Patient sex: M
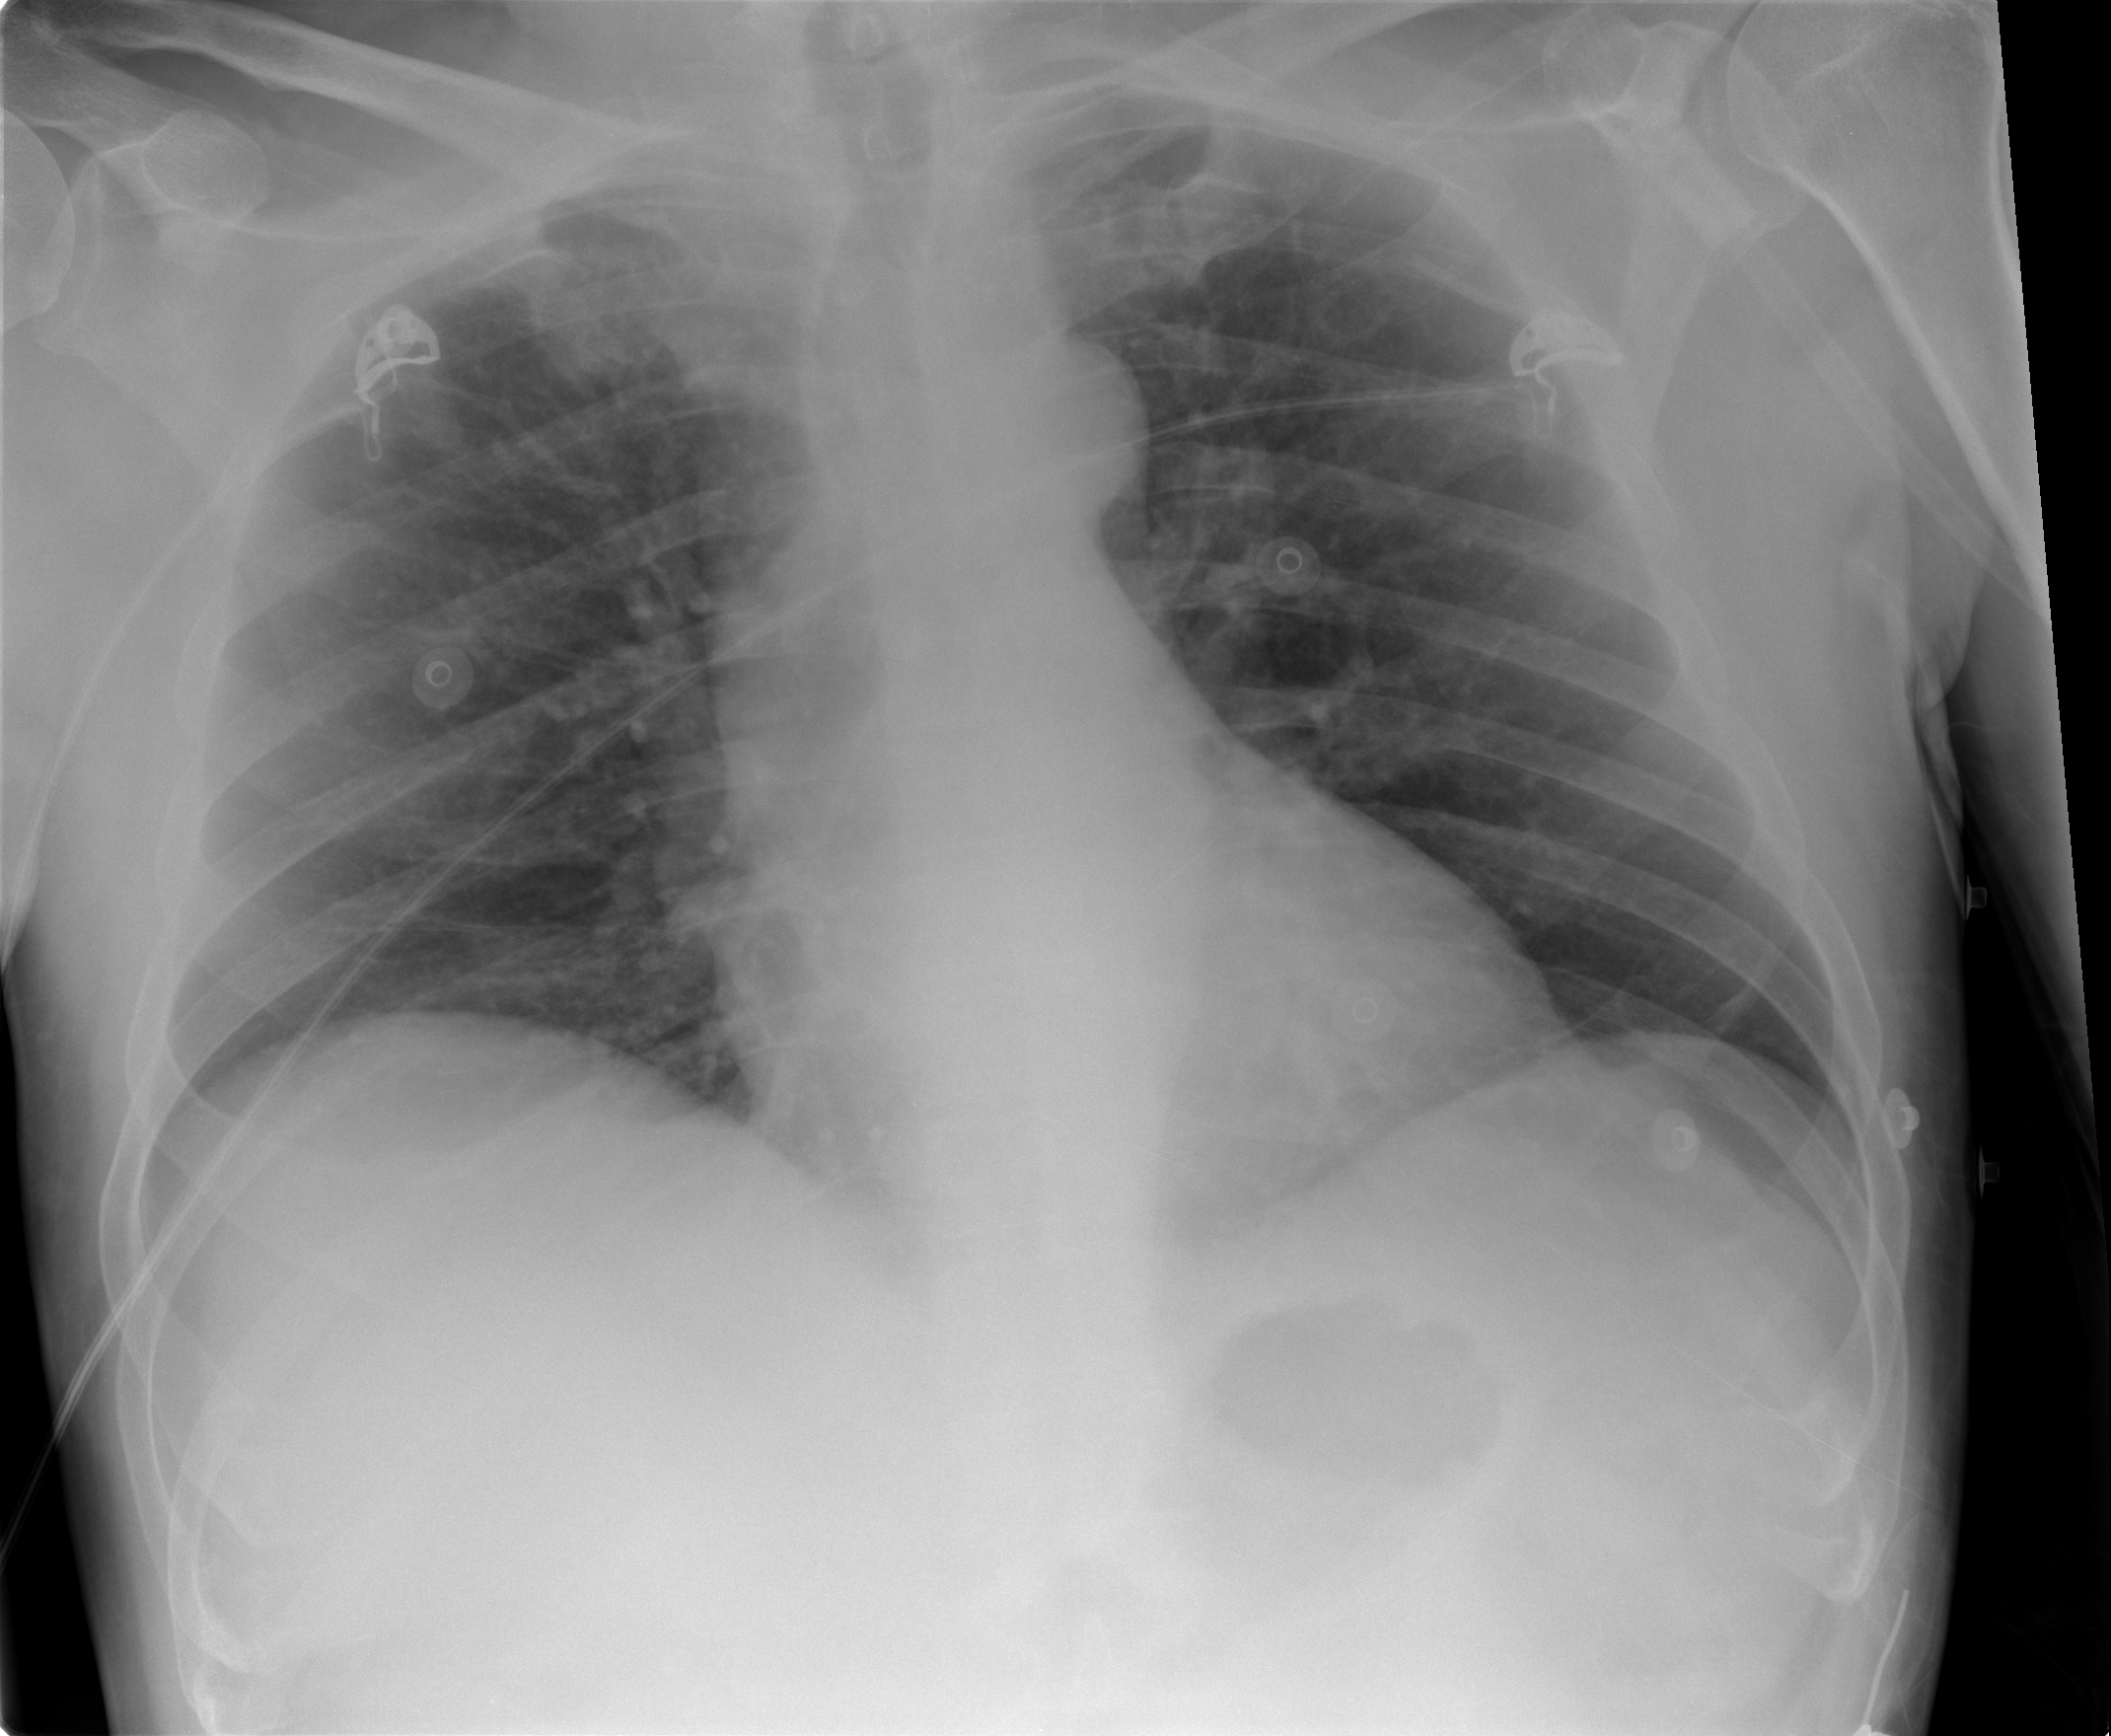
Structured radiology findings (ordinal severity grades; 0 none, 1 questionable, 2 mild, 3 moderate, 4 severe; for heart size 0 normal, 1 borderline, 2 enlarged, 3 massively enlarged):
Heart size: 0
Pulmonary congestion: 1
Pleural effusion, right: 0
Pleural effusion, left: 0
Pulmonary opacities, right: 0
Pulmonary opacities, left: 0
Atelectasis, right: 0
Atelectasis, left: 0